Aerial crown-view tile of a tropical tree (Barro Colorado Island, Panama), acquired 20250915:
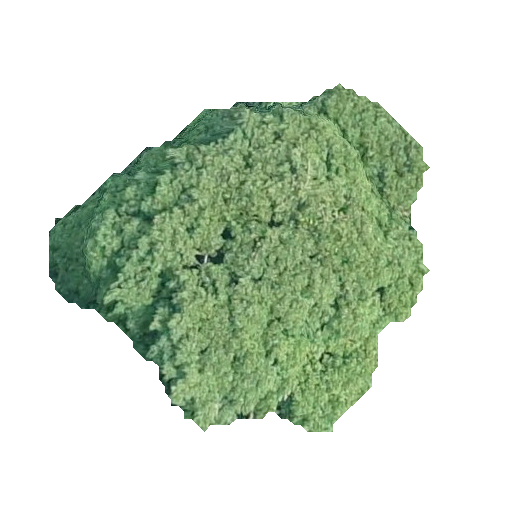
Species: Handroanthus guayacan
GBIF accepted scientific name: Handroanthus guayacan
Crown area: 129.352 m²